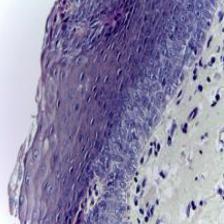
Diagnosis: Normal